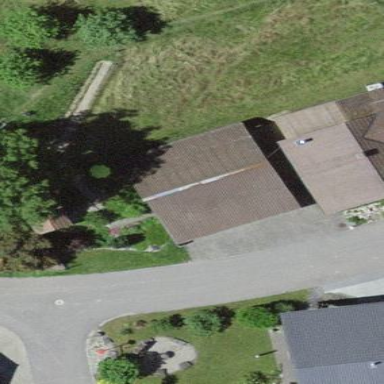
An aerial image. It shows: Shed.